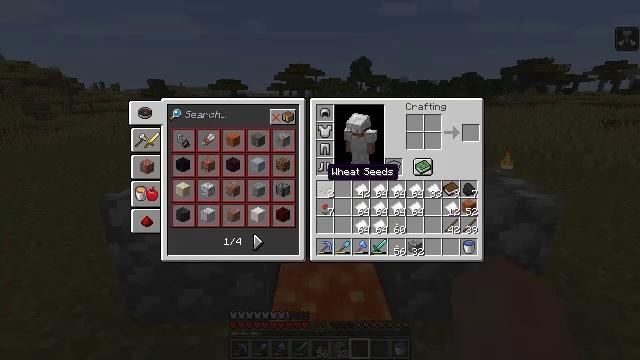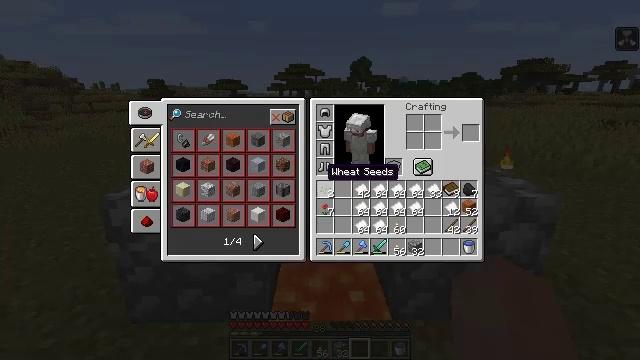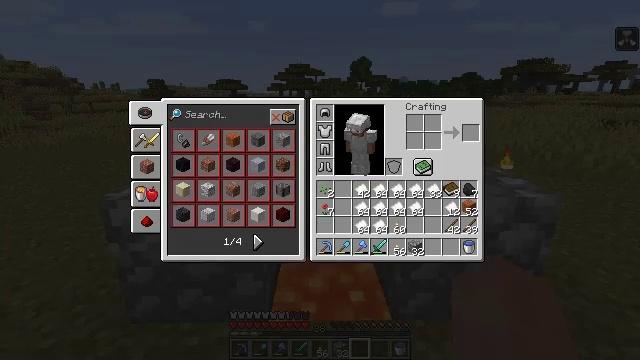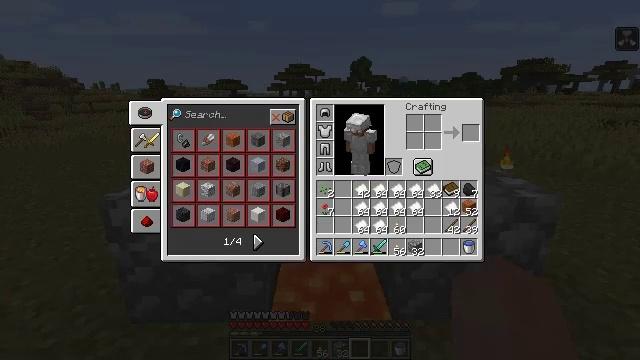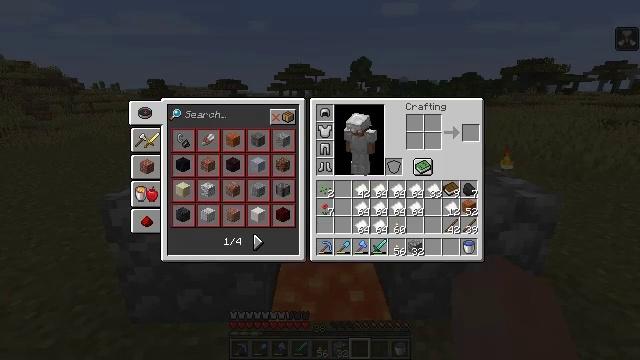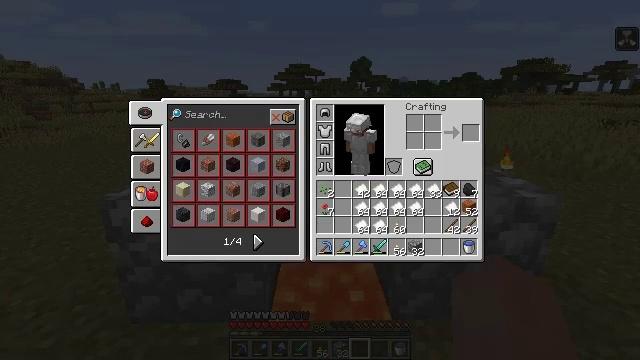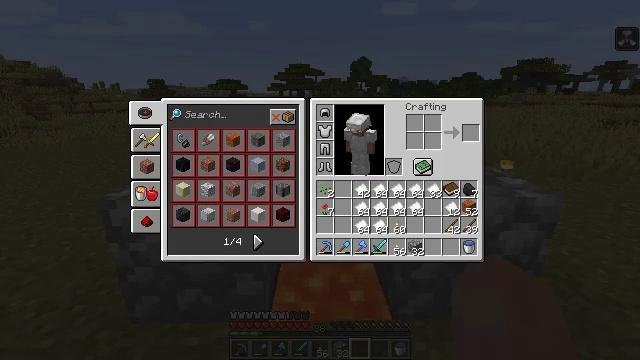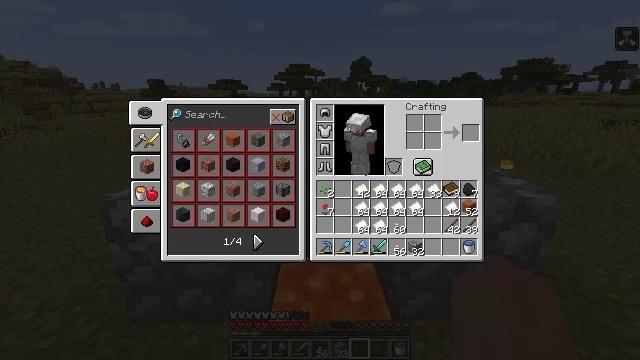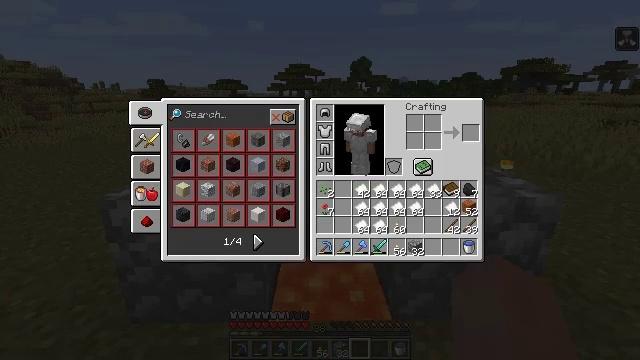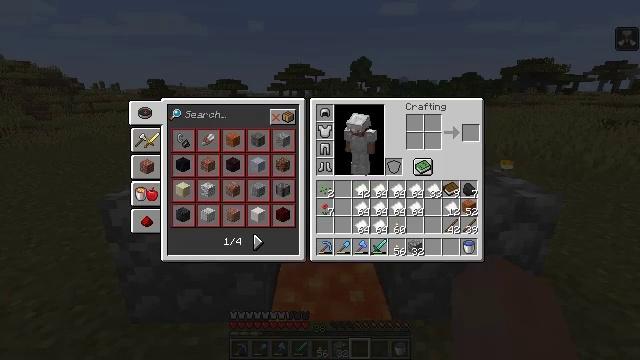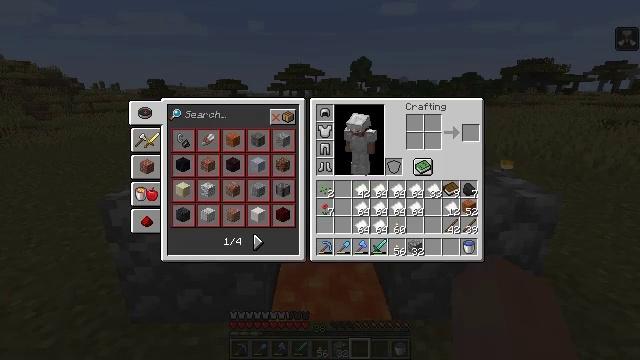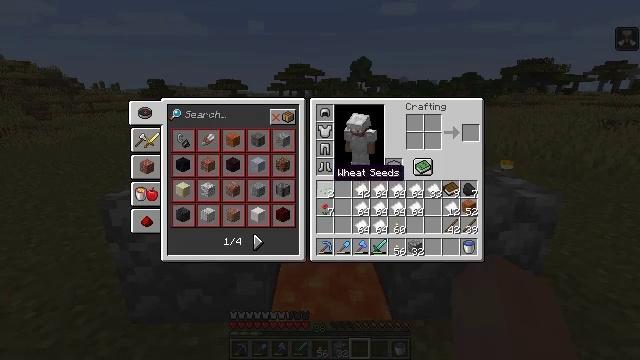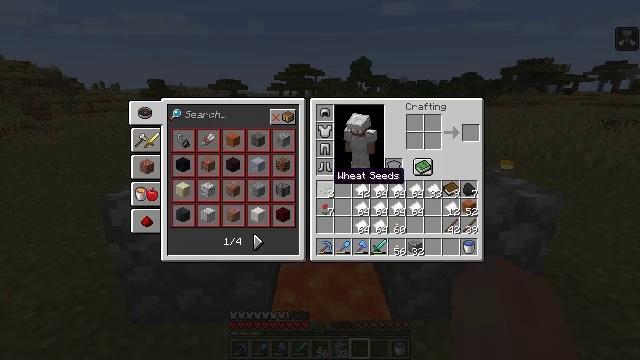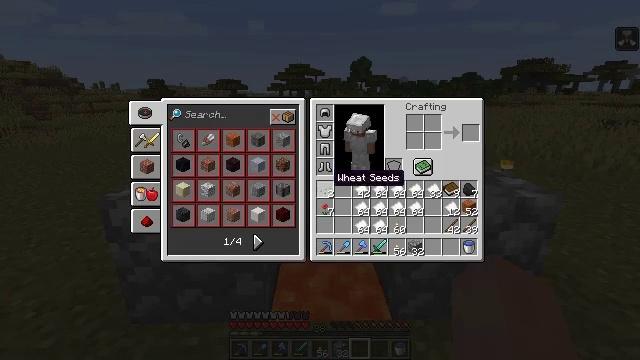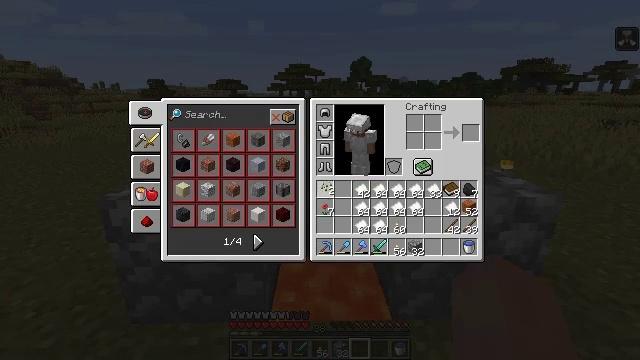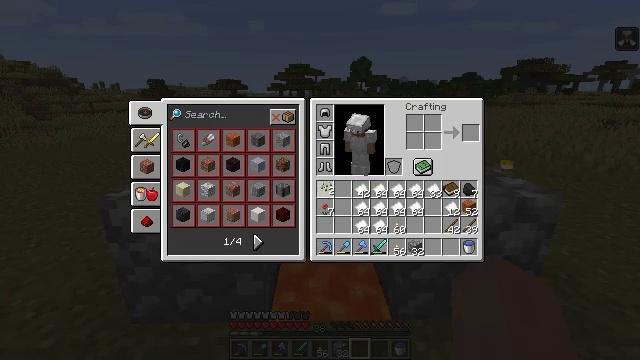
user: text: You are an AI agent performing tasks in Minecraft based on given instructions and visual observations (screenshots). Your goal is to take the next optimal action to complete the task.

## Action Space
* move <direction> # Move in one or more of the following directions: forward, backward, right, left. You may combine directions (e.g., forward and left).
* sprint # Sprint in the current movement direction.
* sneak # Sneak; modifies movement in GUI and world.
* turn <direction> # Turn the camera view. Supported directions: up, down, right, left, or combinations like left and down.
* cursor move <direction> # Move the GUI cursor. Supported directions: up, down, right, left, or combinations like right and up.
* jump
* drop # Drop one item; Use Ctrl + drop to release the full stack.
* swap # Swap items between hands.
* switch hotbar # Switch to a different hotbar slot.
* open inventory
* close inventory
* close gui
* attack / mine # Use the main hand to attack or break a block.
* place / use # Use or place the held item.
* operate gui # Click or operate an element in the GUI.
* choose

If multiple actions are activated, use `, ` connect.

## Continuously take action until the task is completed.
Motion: motion action
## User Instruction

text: Remove wheat seeds from the inventory.
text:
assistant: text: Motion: no_op
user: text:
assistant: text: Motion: no_op
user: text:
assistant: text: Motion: no_op
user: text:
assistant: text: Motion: no_op
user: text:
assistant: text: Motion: no_op
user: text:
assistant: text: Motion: no_op
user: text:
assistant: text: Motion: no_op
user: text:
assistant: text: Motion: no_op
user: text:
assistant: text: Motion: no_op
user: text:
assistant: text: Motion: no_op
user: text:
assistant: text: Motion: no_op
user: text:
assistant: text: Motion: no_op
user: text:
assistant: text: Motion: no_op
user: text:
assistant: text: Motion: operate gui
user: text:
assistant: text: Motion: operate gui
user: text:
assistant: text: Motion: operate gui
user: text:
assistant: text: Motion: cursor move right
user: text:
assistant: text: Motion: cursor move right and up
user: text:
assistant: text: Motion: cursor move right and up
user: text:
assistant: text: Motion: cursor move right and up
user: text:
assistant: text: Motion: no_op
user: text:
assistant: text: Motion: operate gui
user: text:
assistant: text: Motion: operate gui
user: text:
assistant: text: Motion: no_op
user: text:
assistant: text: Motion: cursor move left and down
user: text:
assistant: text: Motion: cursor move left and down
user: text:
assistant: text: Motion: cursor move left and down
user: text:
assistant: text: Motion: cursor move left
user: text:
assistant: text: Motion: no_op